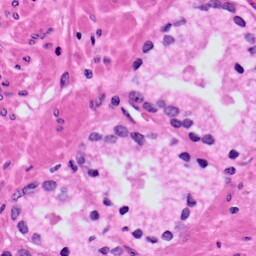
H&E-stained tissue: Prostate